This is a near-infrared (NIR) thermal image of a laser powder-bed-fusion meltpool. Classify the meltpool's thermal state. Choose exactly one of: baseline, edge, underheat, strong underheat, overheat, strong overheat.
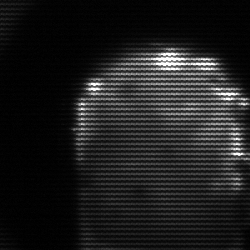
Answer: baseline